Question: Consider the following snippet of a table:

There are 14 columns in this particular table and all of the columns not shown are OK, but starting with the 'strength' column all of the values have been shifted over one ordinal position to the right. So 100MG should be strength and not days_sup, quantity should go in the days_sup column, drug_class should be filled with the data that's currently in H4B. At the end, everything before the comma in std_cost should go one column to the left and everything to the right of the column should stay in std_cost. So a snippet of what they table should look like would be (shortened for brevity's sake): (SQL Server 2008)
'''
strength days_sup drug_class dispfee std_cost
100MG 6 H4B 1.5 5.06
'''
This error in the table only happens in about .05% of the entire table's rows, and happens with the condition
'where std_cost like '%,%'.
Is there anyway I can update all of these columns at once? I was thinking it might be possible using a sequence table and the ordinal index of the column.
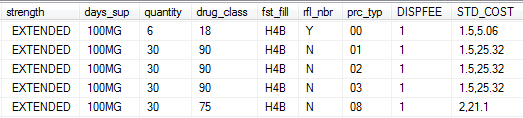
Answer: If I've got it right - something like this:
'''
update t
SET strength=days_sup,
days_sup=quantity,
quantity=drug_class,
drug_class=fst_fill,
fst_fill=rfl_nbr,
rfl_nbr=prc_typ,
prc_typ=dispfee,
dispfee=SUBSTRING(std_cost,1,CHARINDEX(',',std_cost,1)-1)
std_cost=SUBSTRING(std_cost,CHARINDEX(',',std_cost,1)+1,100)
where std_cost like '%,%';
'''